Question: What tool do I need to generate XML intellisense help file as shown below?

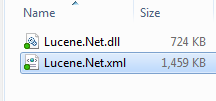
Answer: You need to add <URL> tick the "XML documentation file" checkbox to extract those comments to the XML file.
Try <URL> to help you to create/update the xml documentation comments quickly and easily.